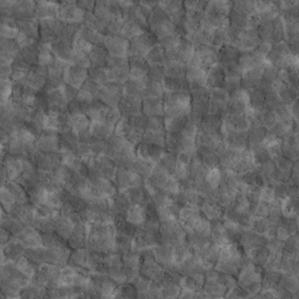
Label: non_frost